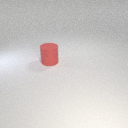
large red rubber cylinder